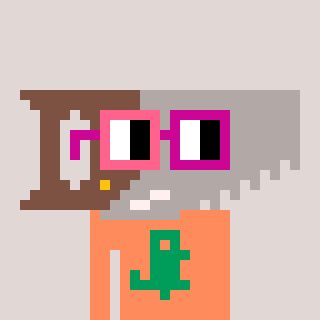
a pixel art character with square pink and red glasses, a saw-shaped head and a peachy-colored body on a warm background